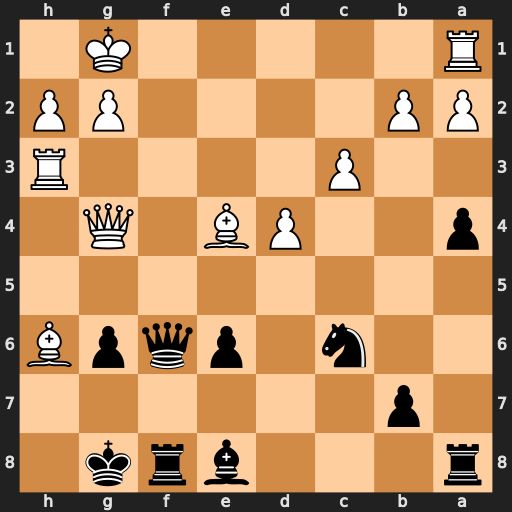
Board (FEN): r3brk1/1p6/2n1pqpB/8/p2PB1Q1/2P4R/PP4PP/R5K1
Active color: b
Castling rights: -
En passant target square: -
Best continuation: Qf2+ Kh1 Qf1+ Rxf1 Rxf1#